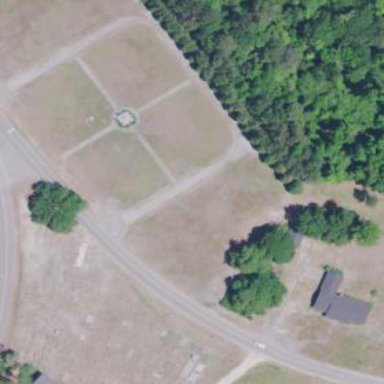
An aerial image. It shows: Grave yard.